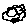
Label: flower